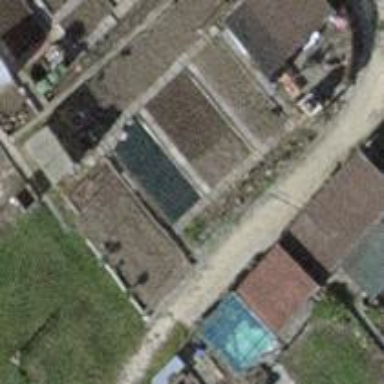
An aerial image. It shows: Allotment house.